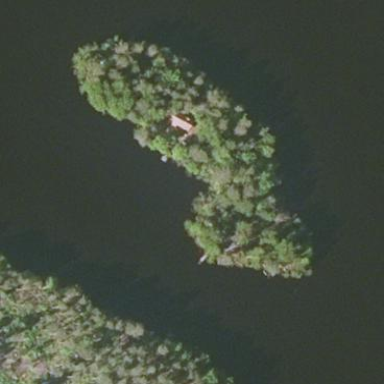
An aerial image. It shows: Islet.